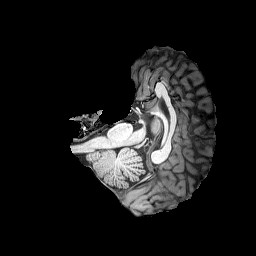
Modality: T1w
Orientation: axial
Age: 40
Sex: female
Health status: healthy